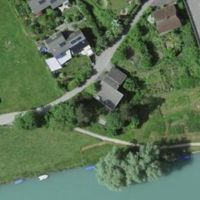
EUNIS habitat code: 25
Species observed at this site:
Chelidonium majus